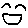
Label: smiley face